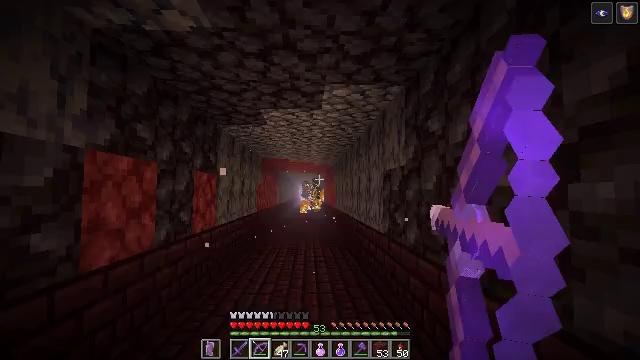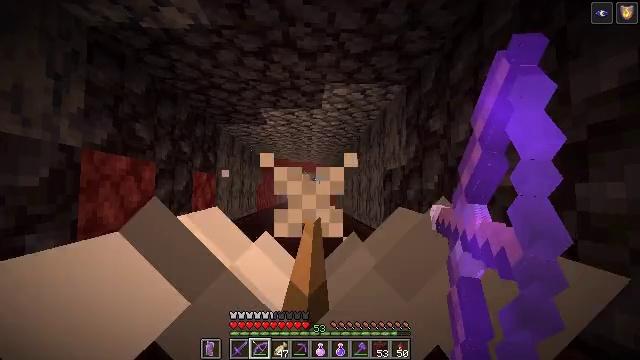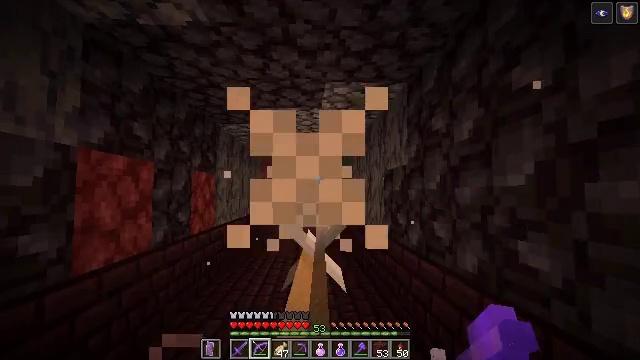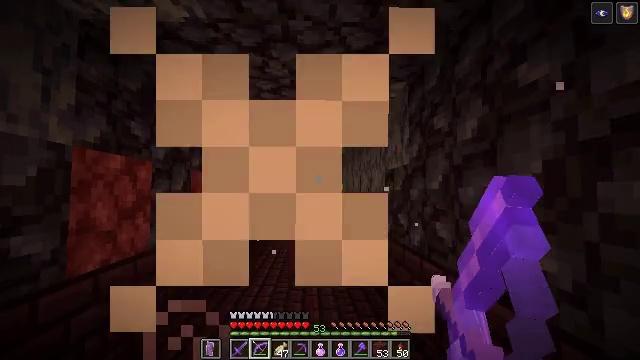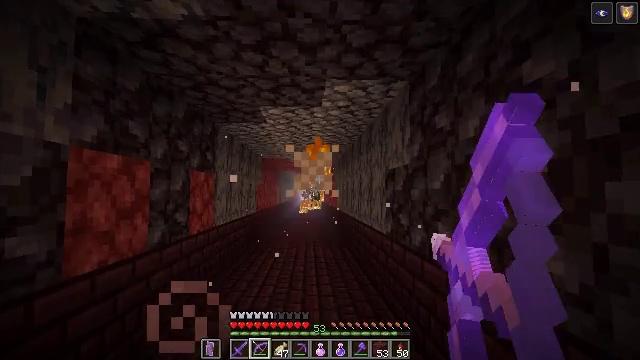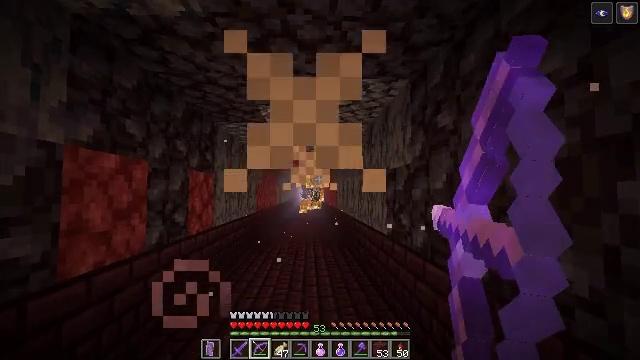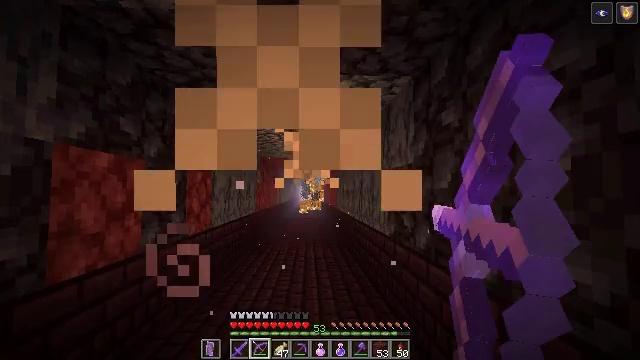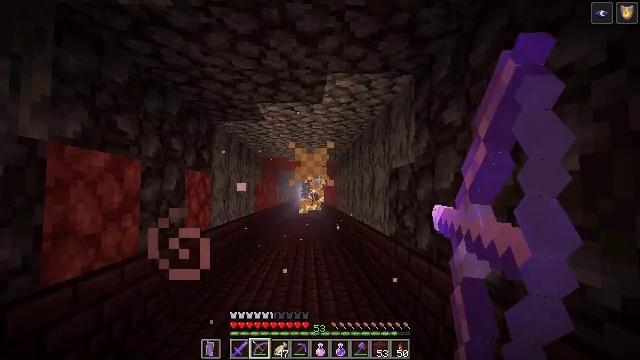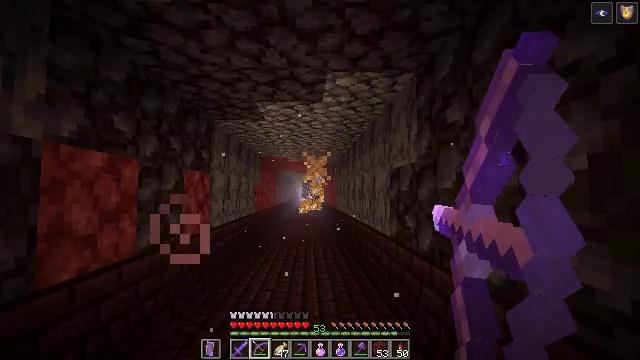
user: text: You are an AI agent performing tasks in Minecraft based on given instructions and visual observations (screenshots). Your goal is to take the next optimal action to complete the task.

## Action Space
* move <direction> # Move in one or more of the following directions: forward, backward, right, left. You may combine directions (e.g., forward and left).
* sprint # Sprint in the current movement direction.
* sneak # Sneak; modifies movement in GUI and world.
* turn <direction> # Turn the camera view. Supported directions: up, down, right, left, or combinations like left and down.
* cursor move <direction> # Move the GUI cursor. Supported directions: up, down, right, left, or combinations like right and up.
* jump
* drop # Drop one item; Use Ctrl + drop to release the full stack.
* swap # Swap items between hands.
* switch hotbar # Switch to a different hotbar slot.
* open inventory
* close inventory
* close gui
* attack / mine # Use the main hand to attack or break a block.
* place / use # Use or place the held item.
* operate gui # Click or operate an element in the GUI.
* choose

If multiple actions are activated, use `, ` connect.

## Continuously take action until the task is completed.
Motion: motion action
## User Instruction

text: Kill Nether mobs.
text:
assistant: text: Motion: move forward, use / place
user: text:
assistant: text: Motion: move forward, use / place
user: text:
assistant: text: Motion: move forward, use / place
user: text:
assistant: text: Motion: move forward, use / place
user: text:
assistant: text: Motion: move forward, use / place
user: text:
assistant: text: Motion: move forward, use / place
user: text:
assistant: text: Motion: move forward, use / place
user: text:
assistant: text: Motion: move forward, use / place
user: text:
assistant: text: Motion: use / place